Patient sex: M
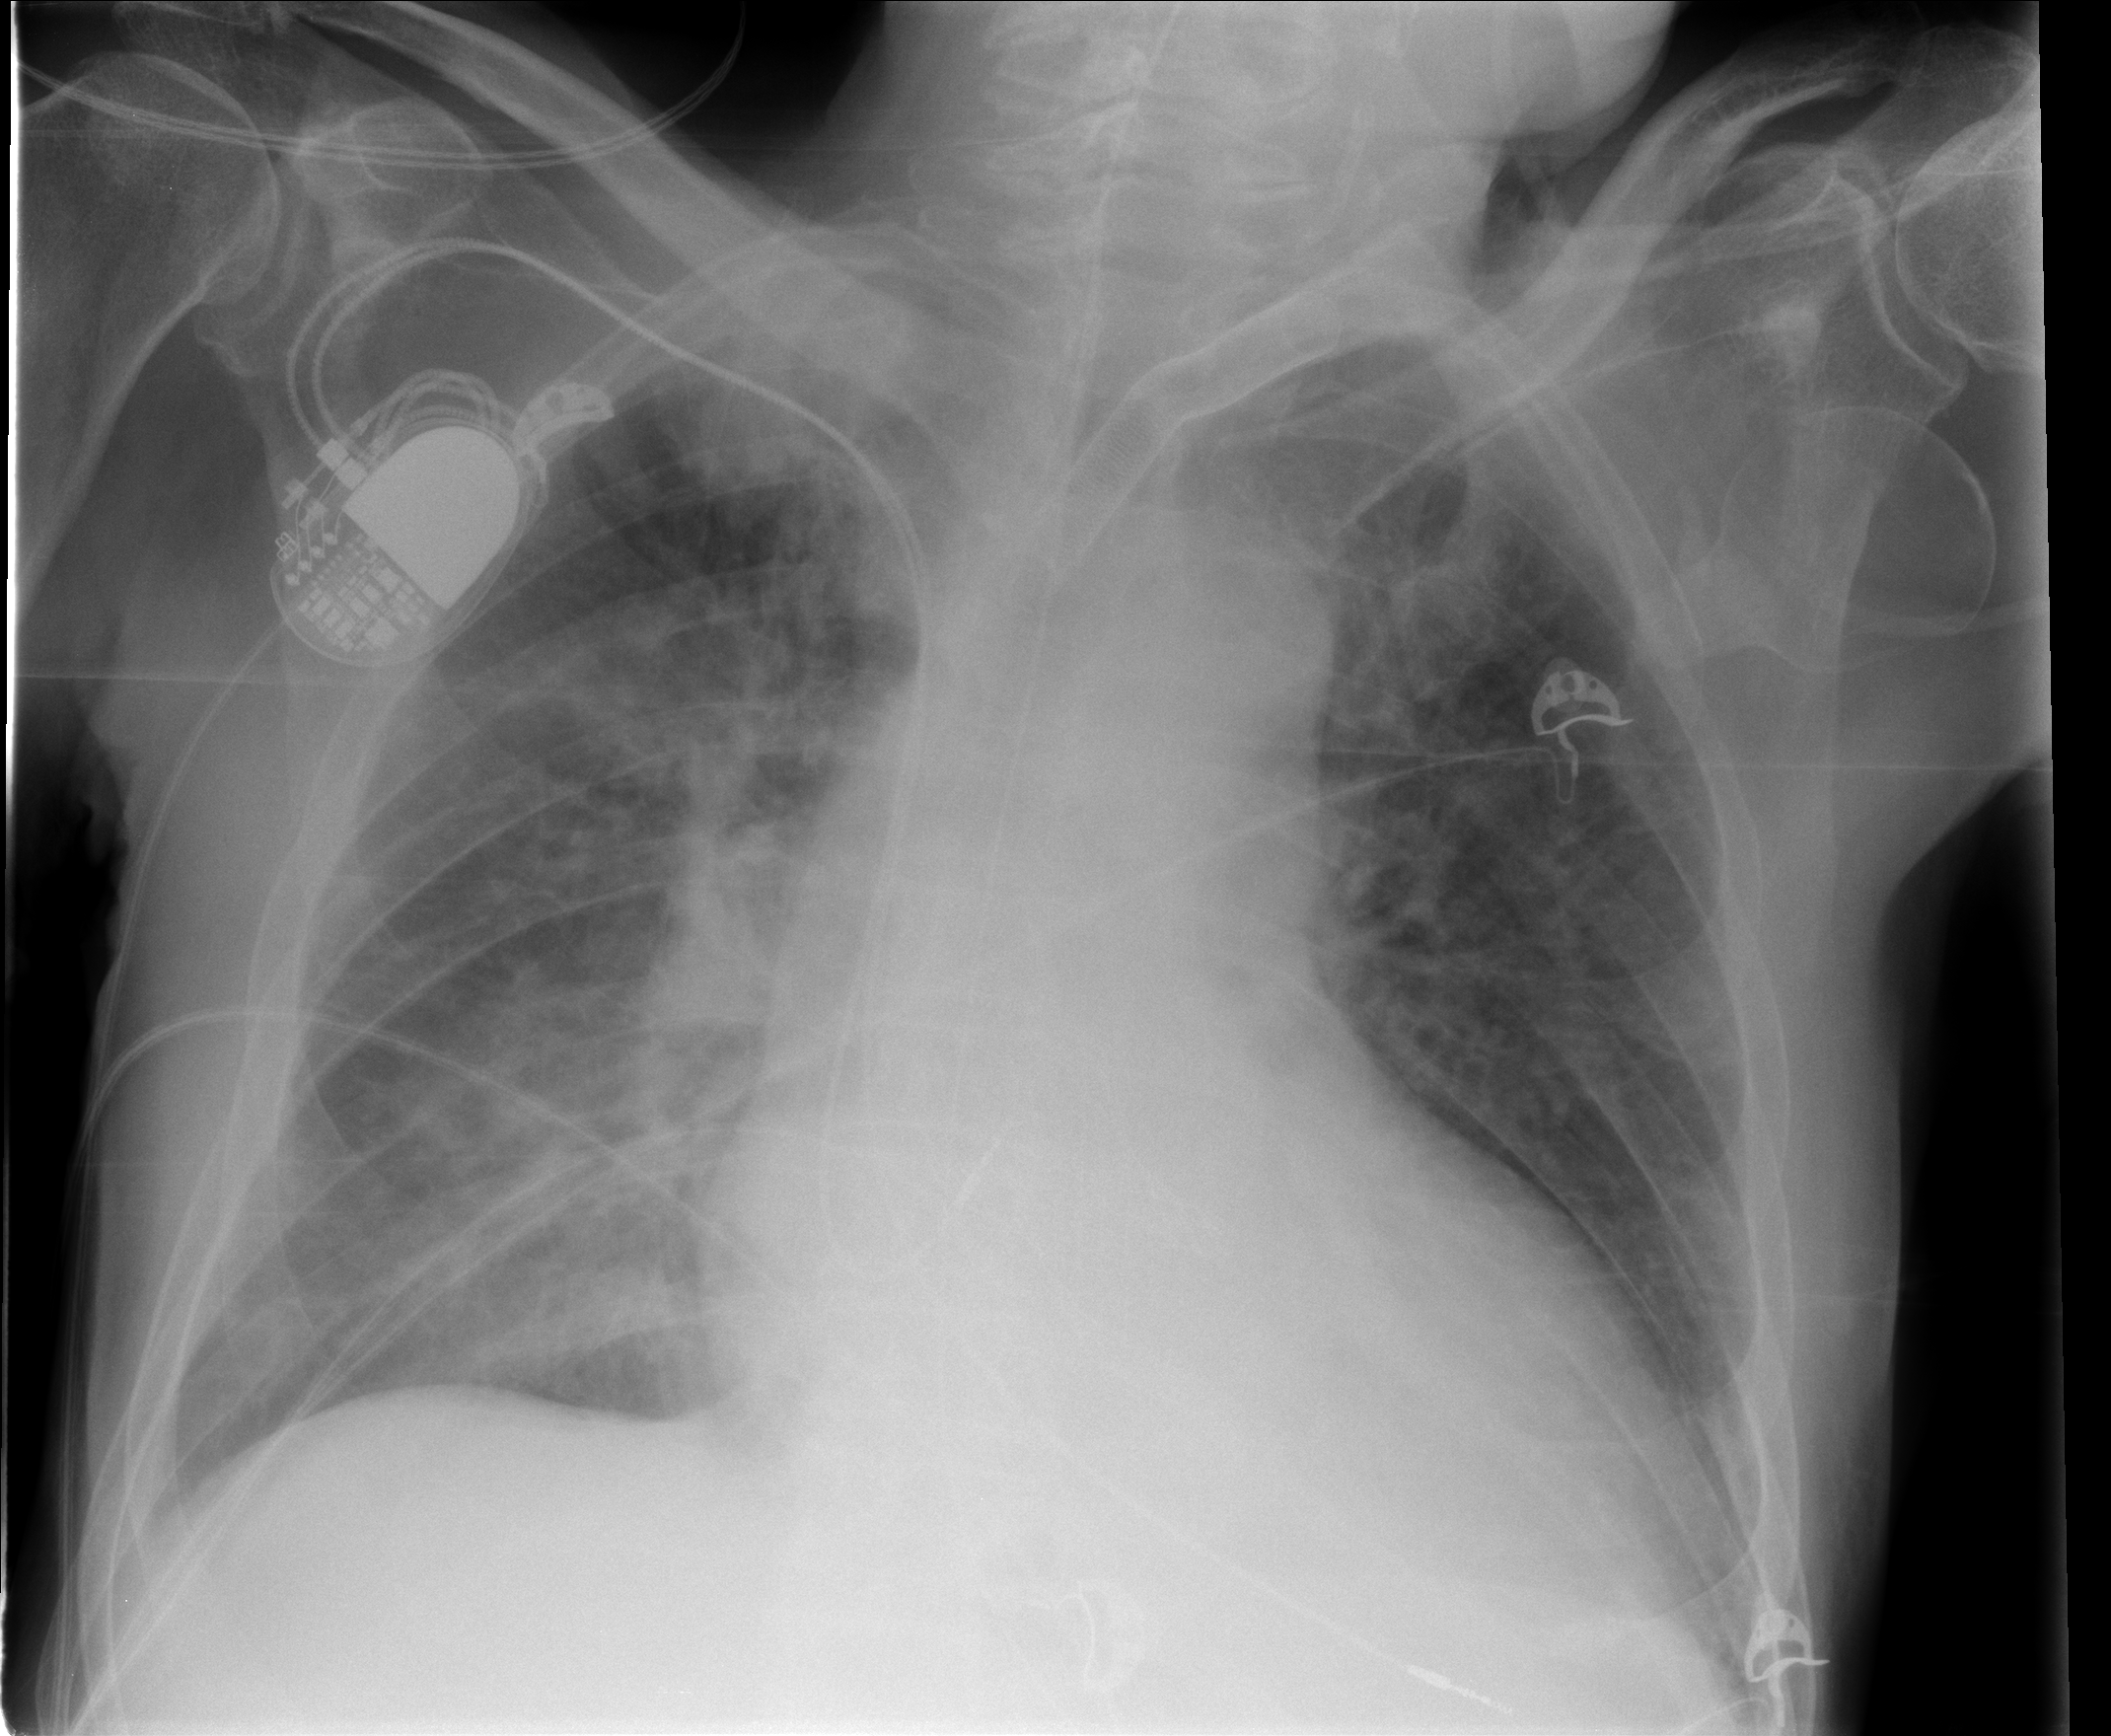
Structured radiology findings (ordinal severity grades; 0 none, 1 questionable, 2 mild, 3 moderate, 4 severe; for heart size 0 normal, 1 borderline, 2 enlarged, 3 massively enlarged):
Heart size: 2
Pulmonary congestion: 2
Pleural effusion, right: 0
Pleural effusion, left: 0
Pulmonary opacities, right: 3
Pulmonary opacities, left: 1
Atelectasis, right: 2
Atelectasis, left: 0